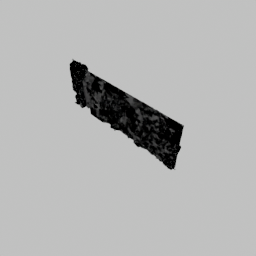
Label: architecture